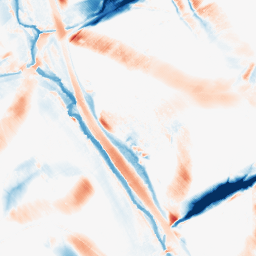
Category: morphological
Decomposition family: morphological_diamond
Decomposition parameters: operation: average
radius: 20
Upsampling method: quadratic
Upsampling parameters: scale: 8
Upsampling scale: 8